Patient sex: F
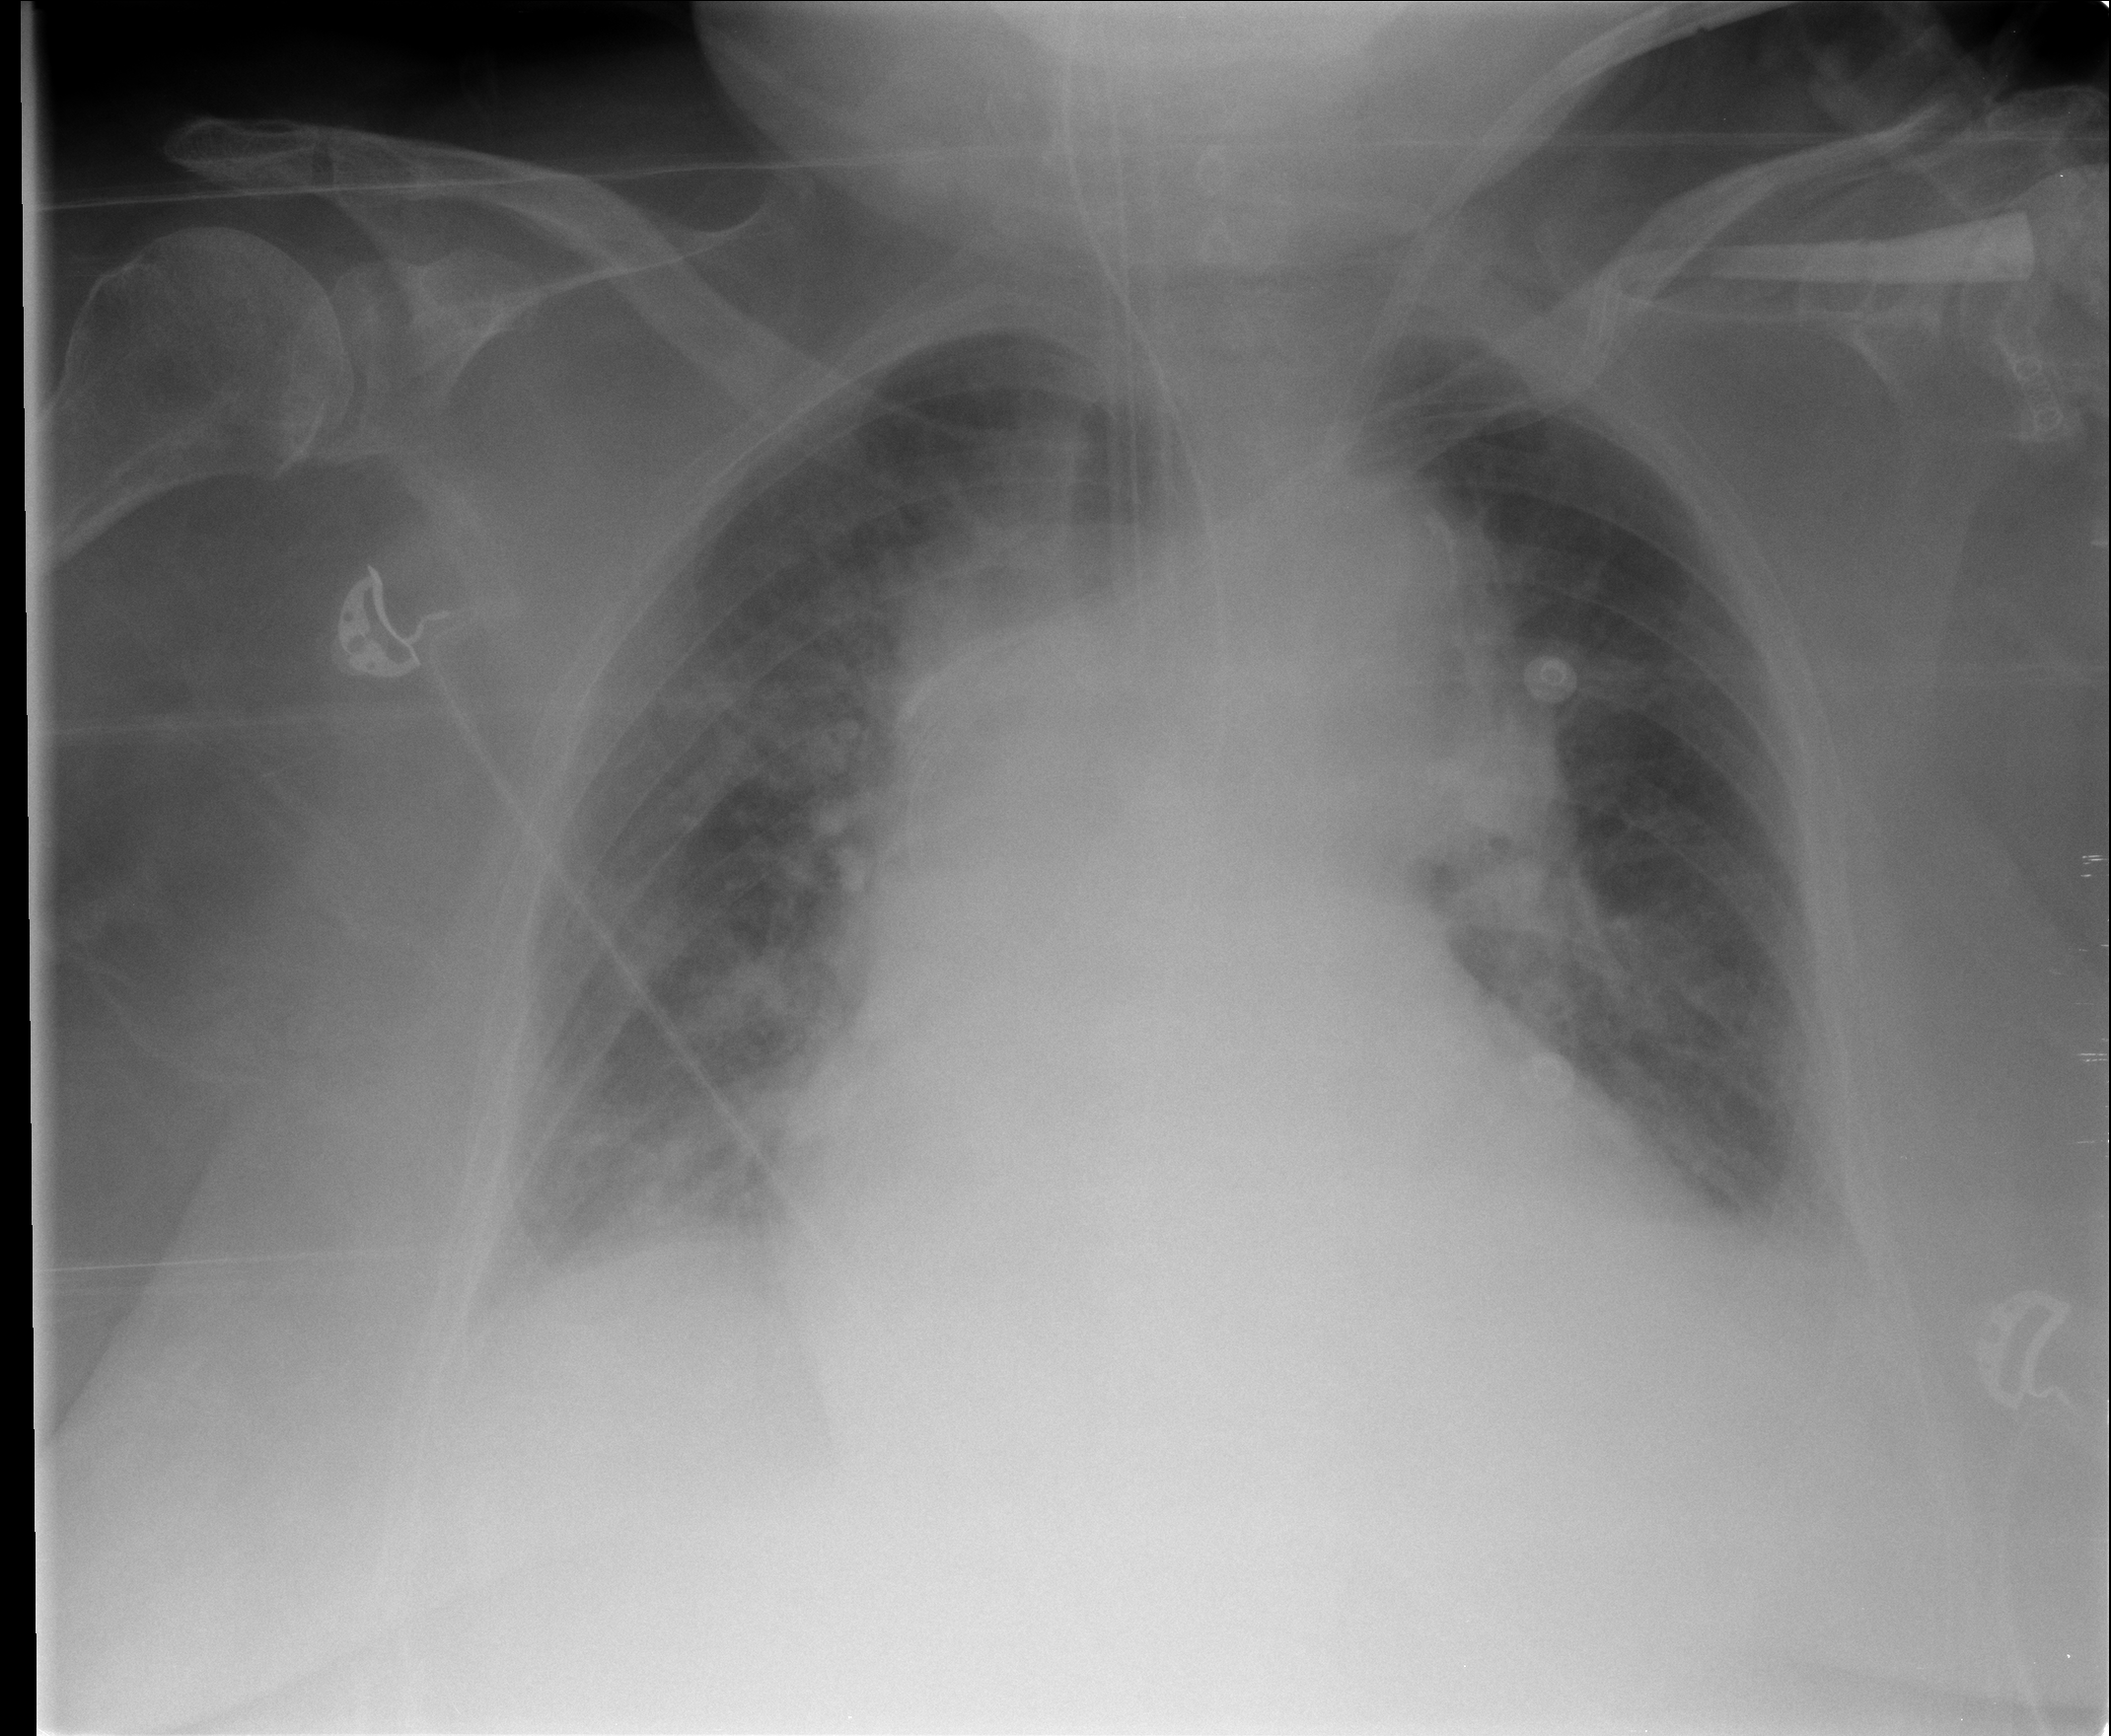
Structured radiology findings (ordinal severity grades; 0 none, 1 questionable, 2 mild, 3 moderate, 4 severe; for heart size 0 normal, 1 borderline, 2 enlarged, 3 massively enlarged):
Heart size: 3
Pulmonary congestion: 3
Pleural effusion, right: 2
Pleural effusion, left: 2
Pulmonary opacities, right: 0
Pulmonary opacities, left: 0
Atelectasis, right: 0
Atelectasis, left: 0